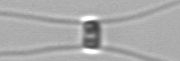
Label: Chaetoceros_similis